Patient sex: M
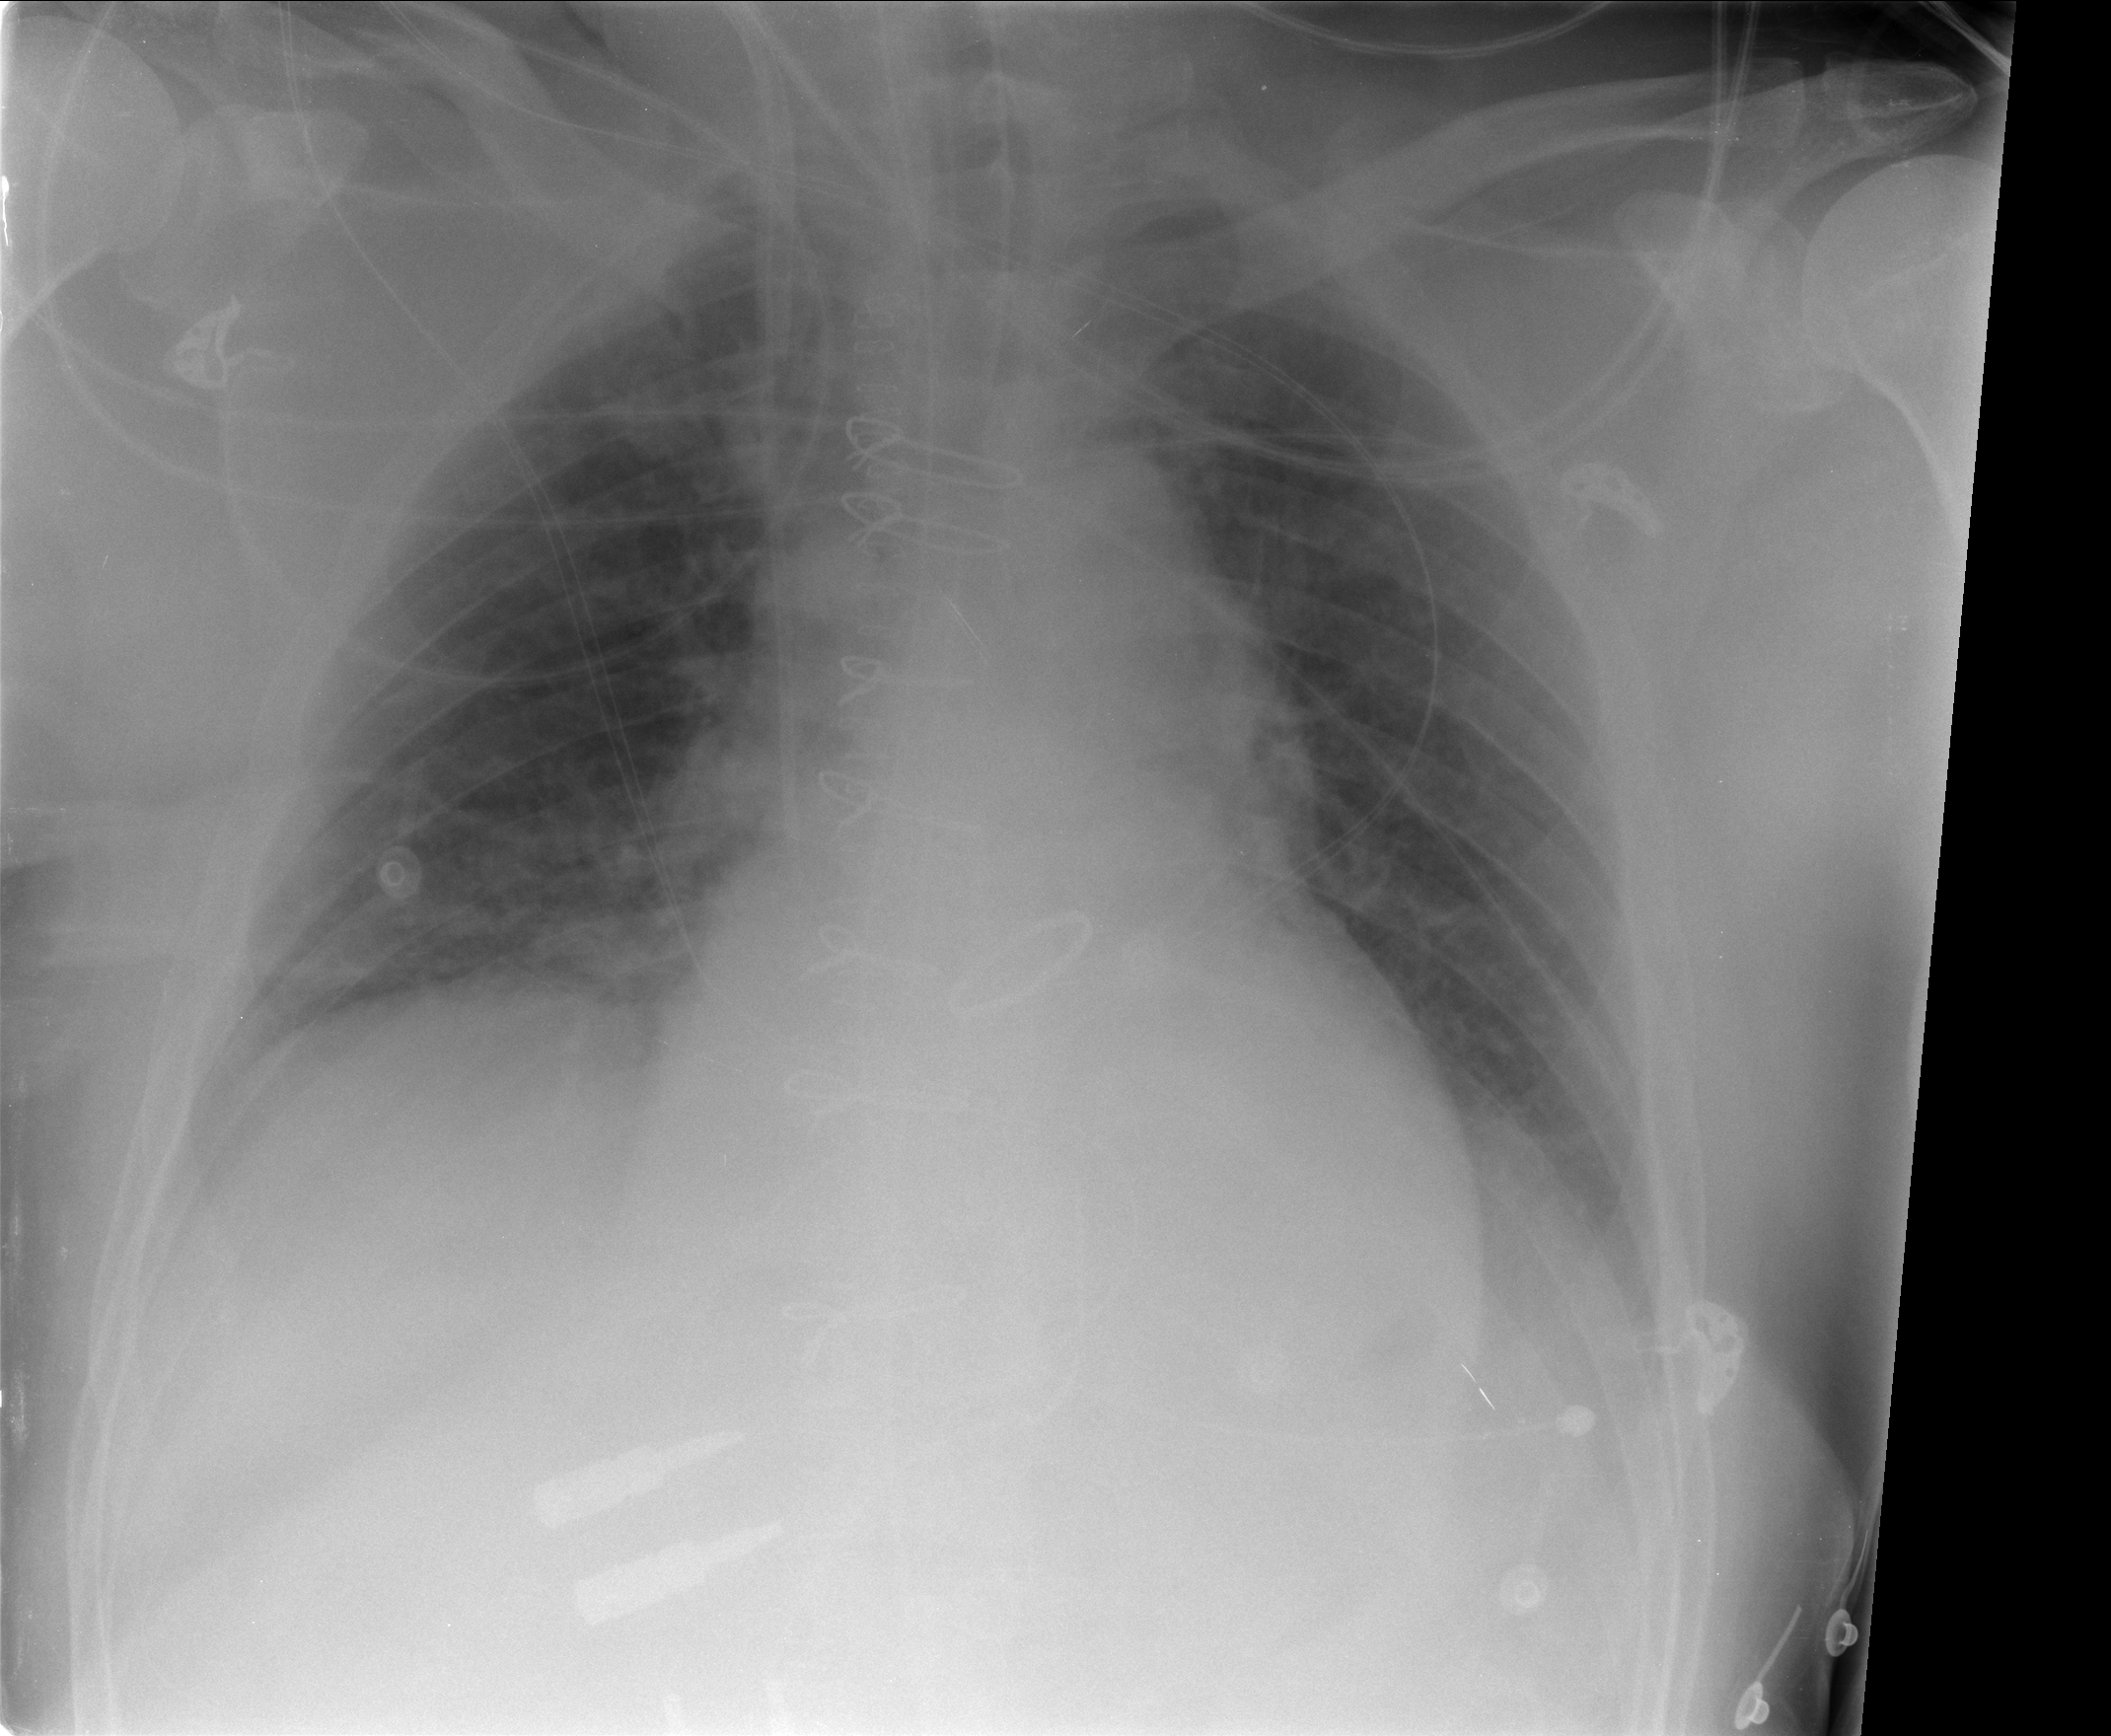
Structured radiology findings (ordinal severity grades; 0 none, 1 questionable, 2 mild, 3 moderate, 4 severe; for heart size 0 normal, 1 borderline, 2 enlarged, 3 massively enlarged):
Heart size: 0
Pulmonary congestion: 1
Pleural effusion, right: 0
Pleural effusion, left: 0
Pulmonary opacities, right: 0
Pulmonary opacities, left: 0
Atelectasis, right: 0
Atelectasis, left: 0